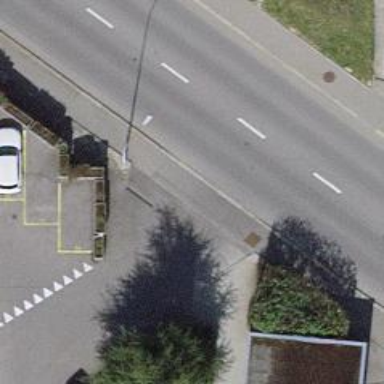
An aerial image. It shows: Unmarked crossing on the road.